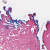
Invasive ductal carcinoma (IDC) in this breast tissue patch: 0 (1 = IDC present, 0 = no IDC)